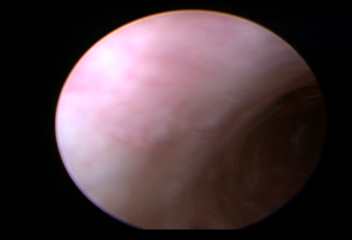
Modality: WLC
Class: Normal mucosa
Bladder cancer association: No